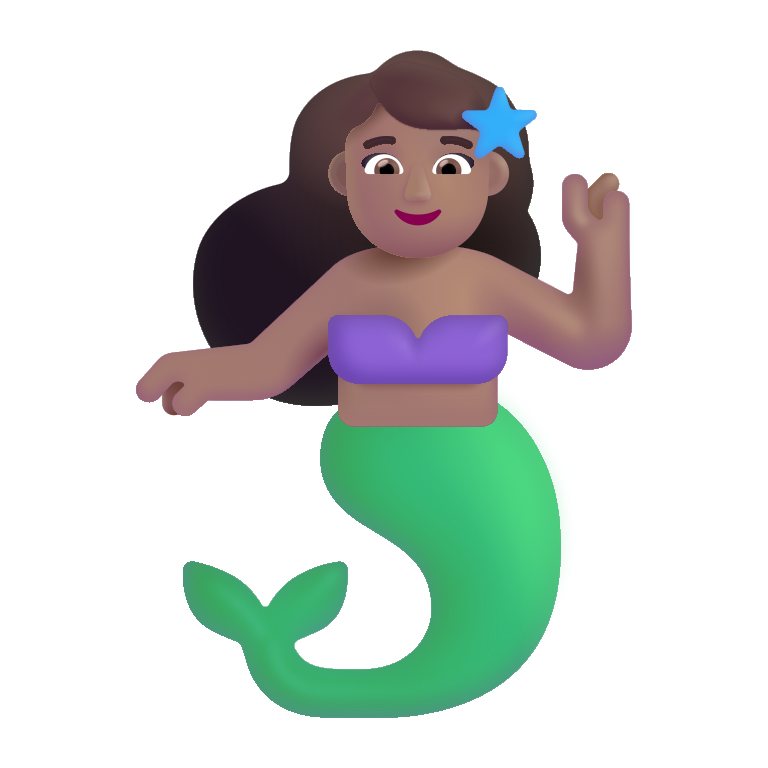
woman merpeople color